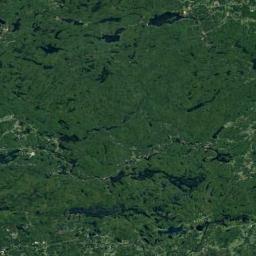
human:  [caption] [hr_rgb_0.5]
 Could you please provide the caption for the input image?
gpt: Many waters of different sizes are surrounded by wetlands .

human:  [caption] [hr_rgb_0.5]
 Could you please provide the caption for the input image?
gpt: There are small creeks in the middle of this wetland .

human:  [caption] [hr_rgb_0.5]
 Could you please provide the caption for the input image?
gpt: The wetland consists of green plants and water .

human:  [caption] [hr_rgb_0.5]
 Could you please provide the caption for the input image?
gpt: There is a large green area in a lake in a wetland with lush green plants .

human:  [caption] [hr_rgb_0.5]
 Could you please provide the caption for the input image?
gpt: There are many green areas and some water areas on the wetland .